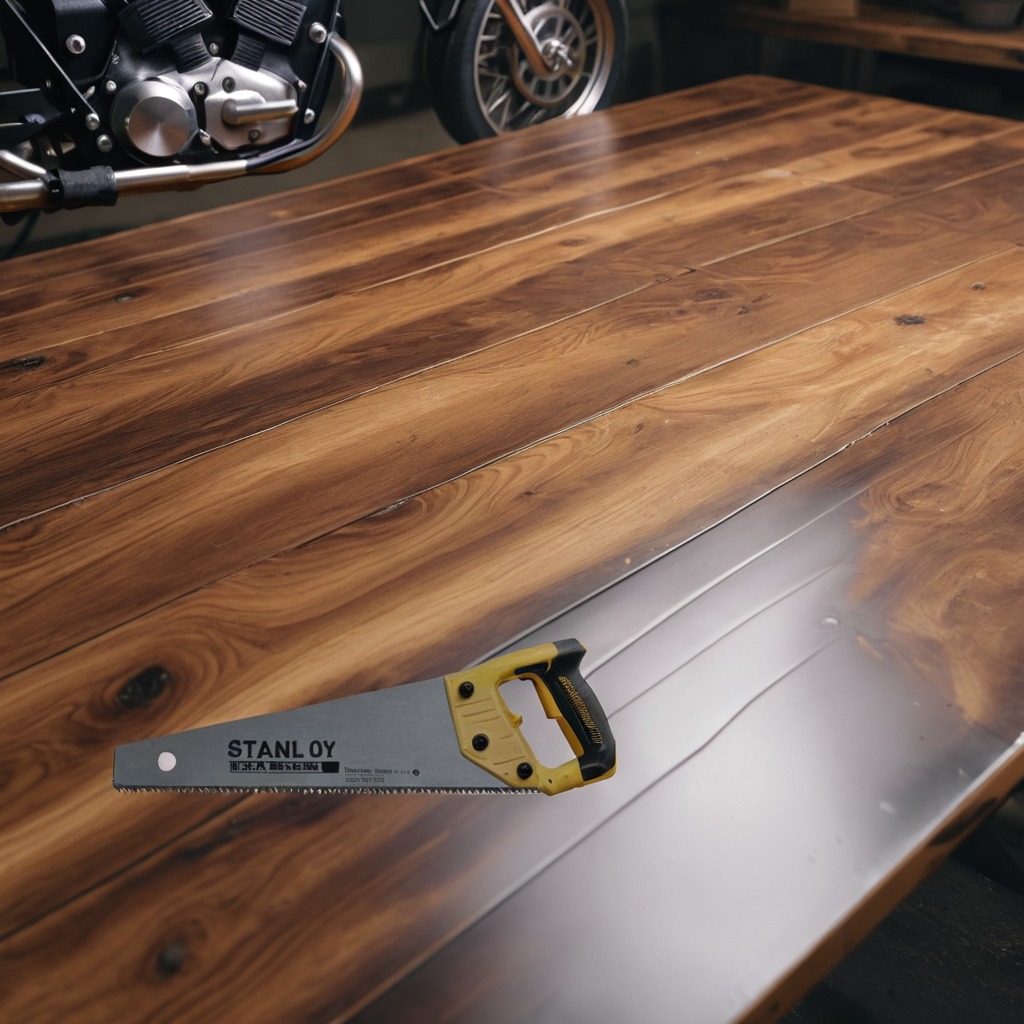
A metal saw is lying on an oil-spilled wooden table in a vintage motorcycle garage.